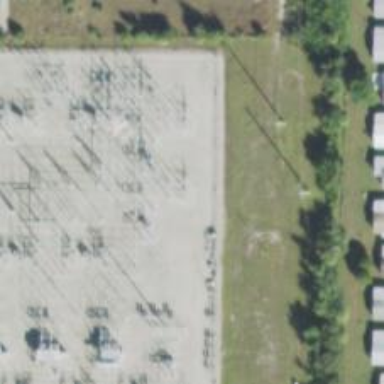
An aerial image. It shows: H-frame designed tower for power lines.